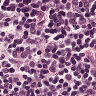
Metastatic tissue present: no